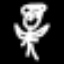
Label: angel